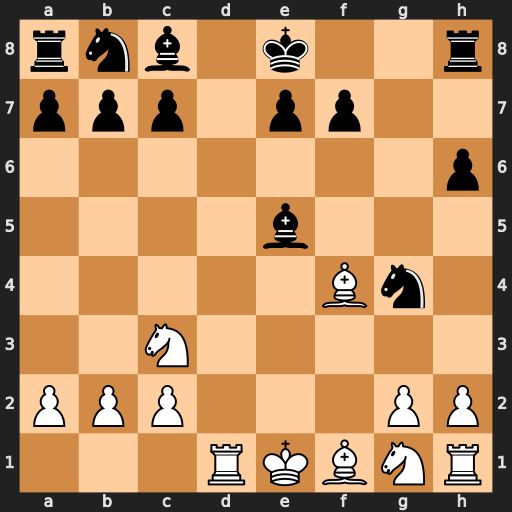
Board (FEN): rnb1k2r/ppp1pp2/7p/4b3/5Bn1/2N5/PPP3PP/3RKBNR
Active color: w
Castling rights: Kkq
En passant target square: -
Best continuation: Bxe5 Nxe5 Nd5